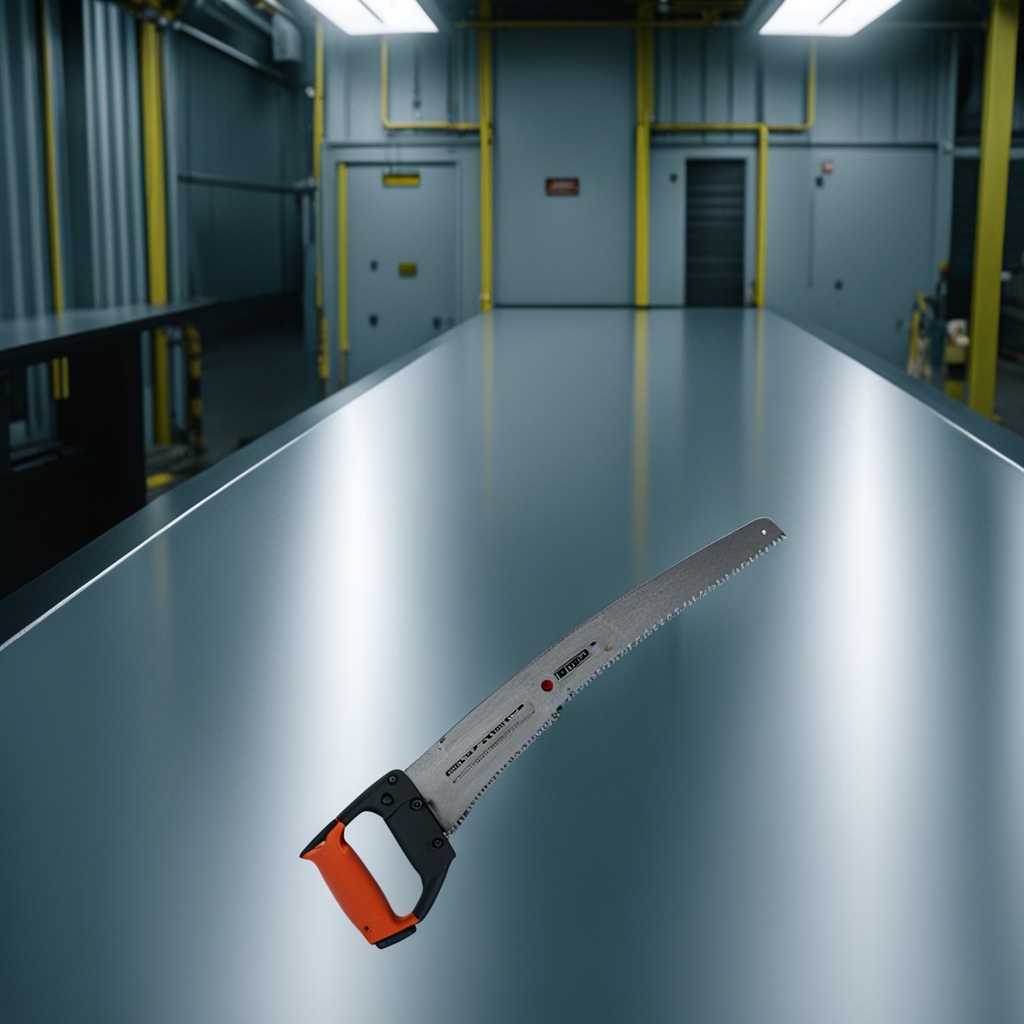
A metal saw is lying on the table in a ship maintenance bay.